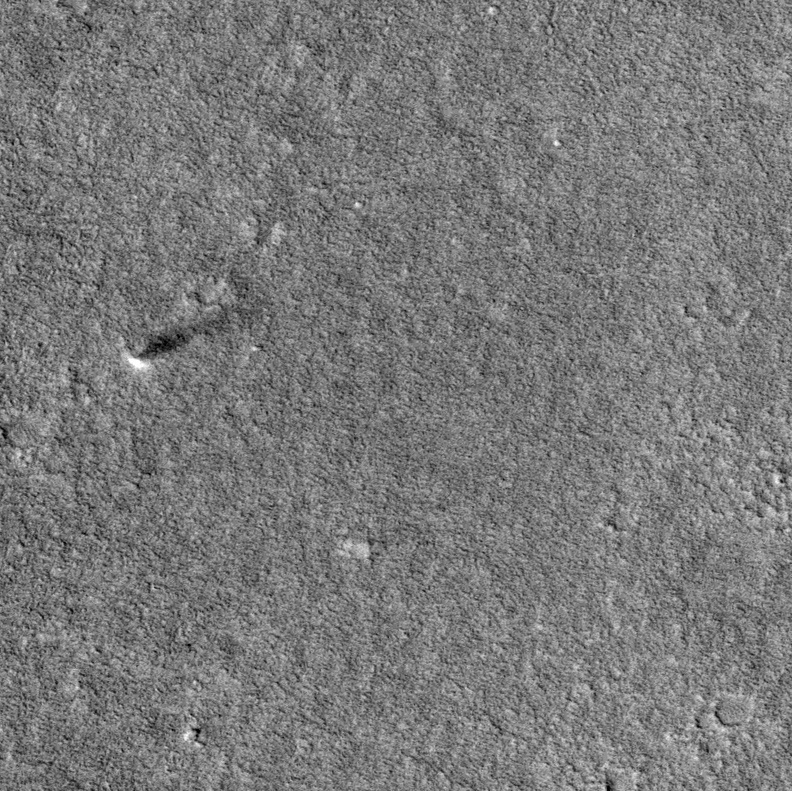
Label: dustdevil